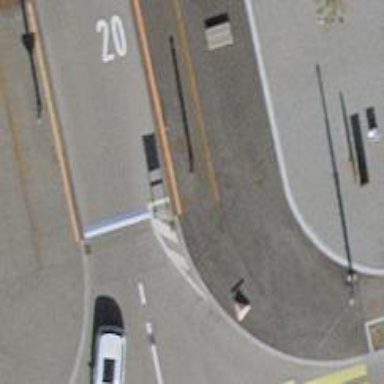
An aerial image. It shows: Kerb serving as barrier.